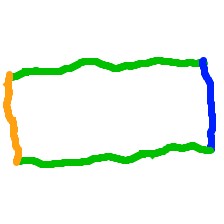
Shape: rectangle